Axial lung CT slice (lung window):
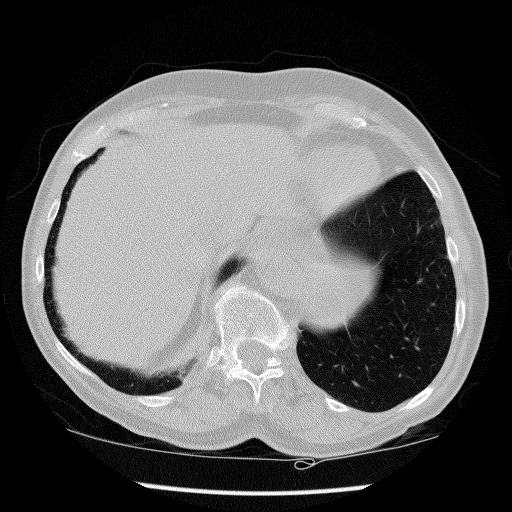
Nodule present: no